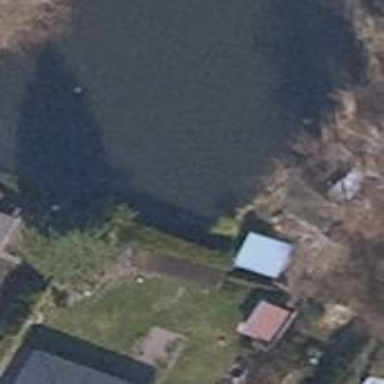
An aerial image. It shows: Pond surrounded by natural water.